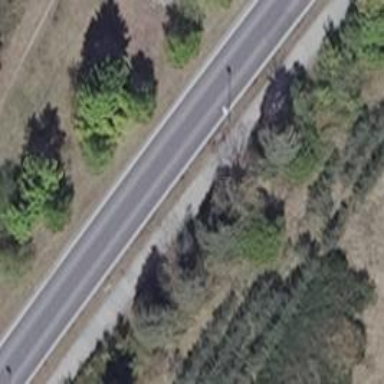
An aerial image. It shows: Row of deciduous broadleaved trees.